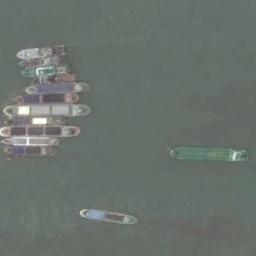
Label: ship